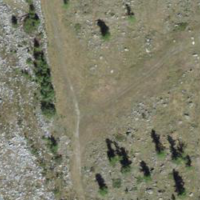
EUNIS habitat code: 31
Species observed at this site:
Silene nutans